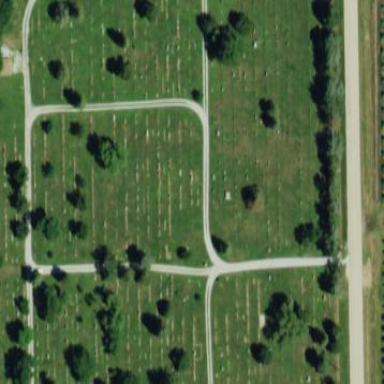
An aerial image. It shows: Cemetery.